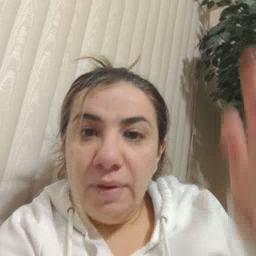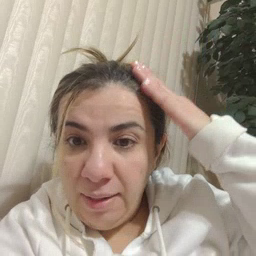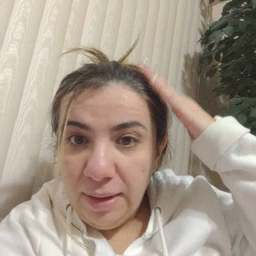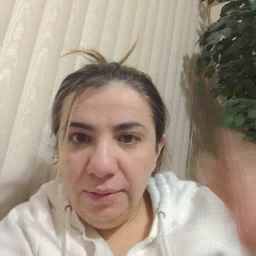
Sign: hat